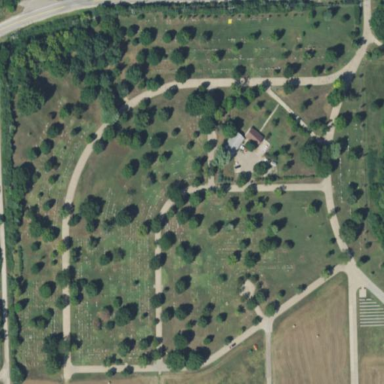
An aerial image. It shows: Grave yard.